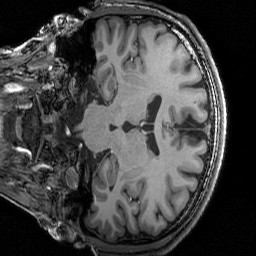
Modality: T1w
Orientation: coronal
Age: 24
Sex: male
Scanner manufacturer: siemens
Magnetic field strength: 3 T
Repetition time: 2.3 s
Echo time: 0.00344 s